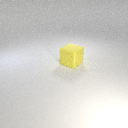
large yellow rubber cube